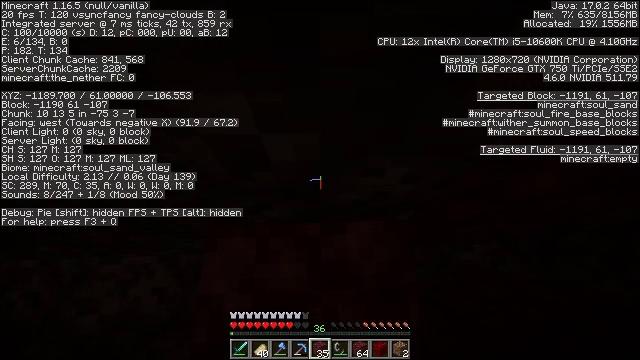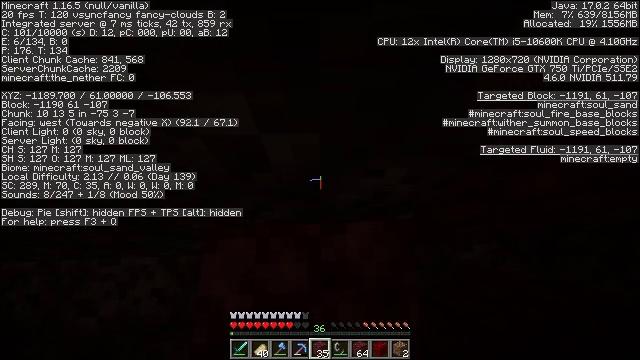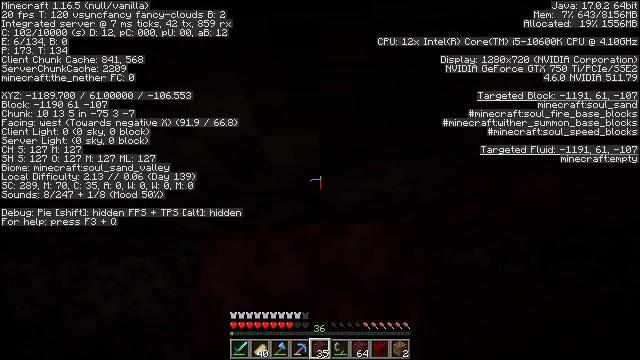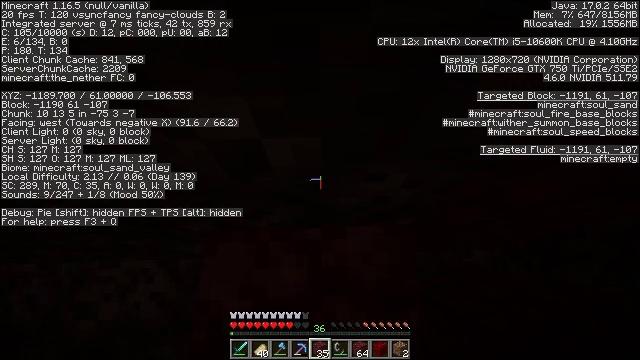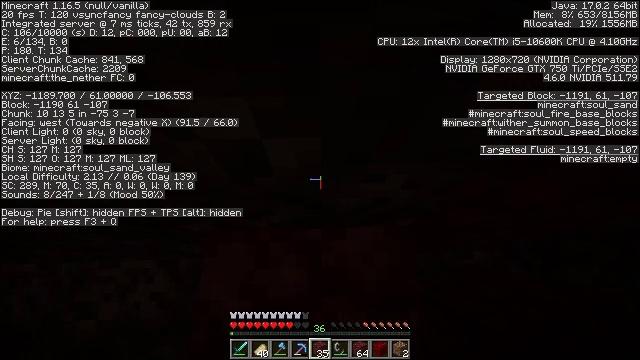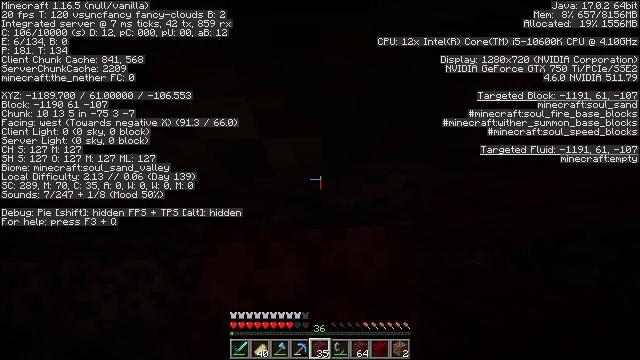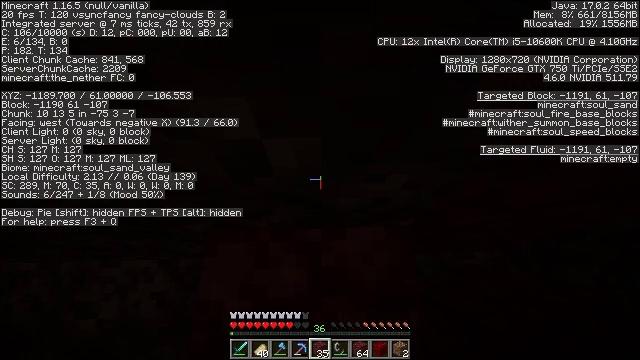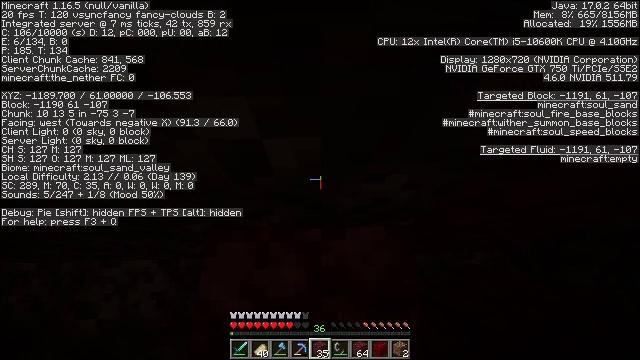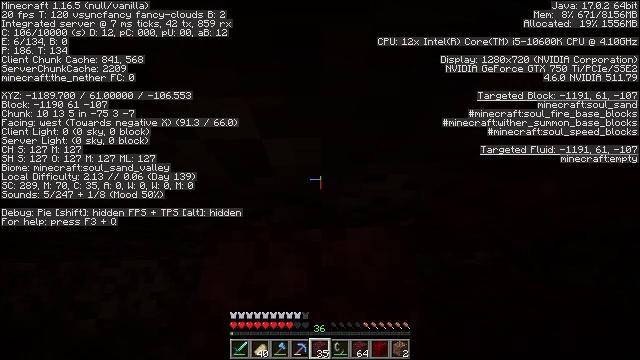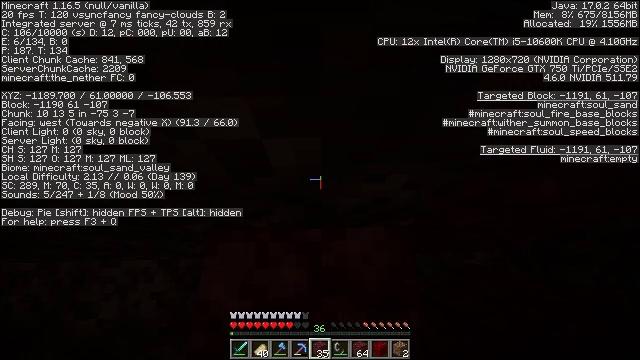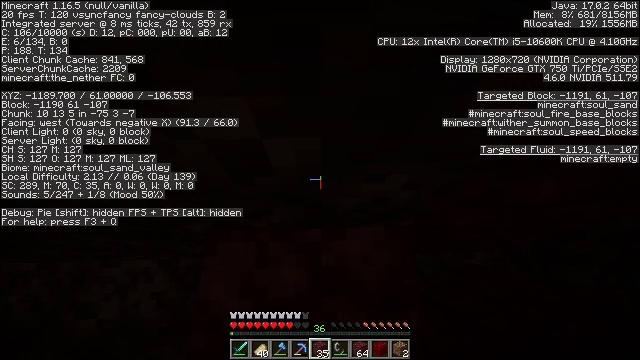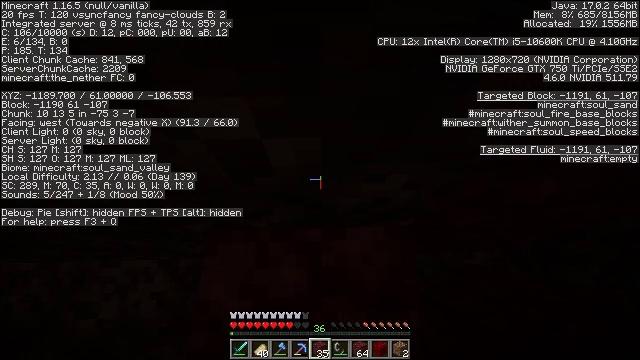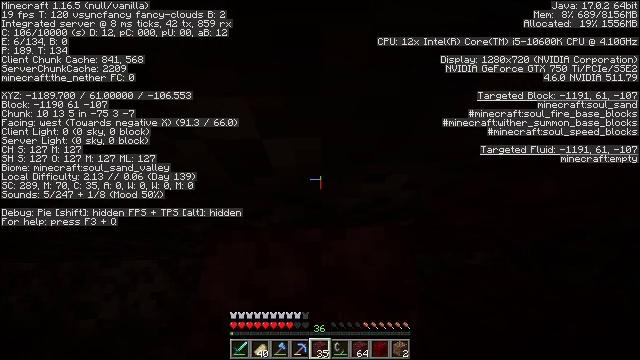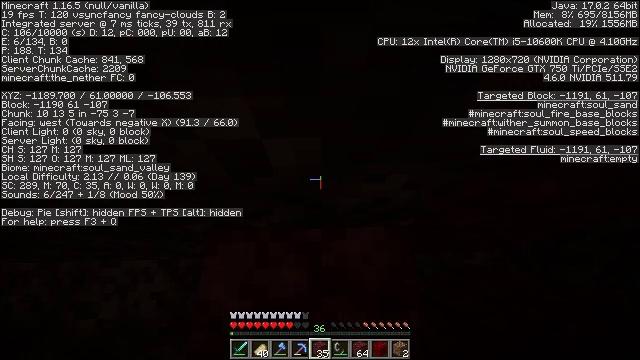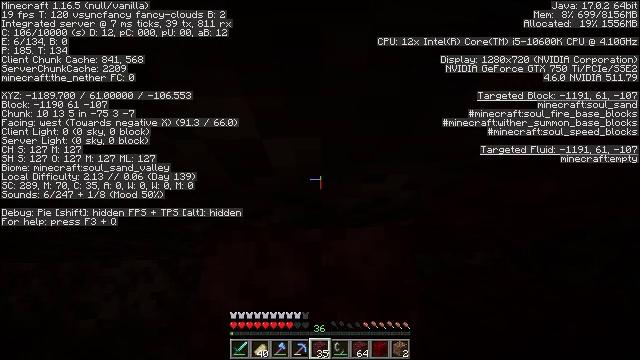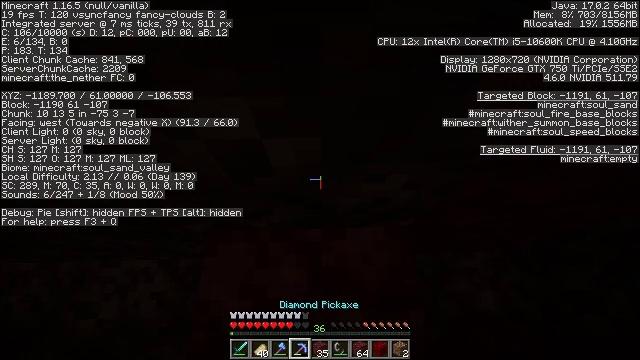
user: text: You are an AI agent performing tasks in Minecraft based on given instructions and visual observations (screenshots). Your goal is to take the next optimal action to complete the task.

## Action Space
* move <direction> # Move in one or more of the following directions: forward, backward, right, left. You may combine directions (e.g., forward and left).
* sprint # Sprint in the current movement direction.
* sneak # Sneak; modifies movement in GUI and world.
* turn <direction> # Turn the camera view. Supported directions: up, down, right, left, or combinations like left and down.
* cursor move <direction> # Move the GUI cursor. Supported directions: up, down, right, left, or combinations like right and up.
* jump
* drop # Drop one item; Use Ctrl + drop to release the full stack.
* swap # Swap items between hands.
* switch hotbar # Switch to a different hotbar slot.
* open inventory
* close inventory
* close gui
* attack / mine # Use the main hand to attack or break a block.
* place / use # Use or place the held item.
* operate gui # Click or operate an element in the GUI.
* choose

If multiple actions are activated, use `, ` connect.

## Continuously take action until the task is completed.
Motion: motion action
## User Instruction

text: Mine the soul sand in the Nether.
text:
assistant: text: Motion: sneak
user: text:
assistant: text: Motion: sneak
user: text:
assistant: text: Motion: sneak
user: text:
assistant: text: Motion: sneak
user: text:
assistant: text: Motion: sneak
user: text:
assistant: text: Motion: sneak
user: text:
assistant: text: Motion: sneak
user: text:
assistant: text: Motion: sneak
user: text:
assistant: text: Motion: sneak
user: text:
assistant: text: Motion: sneak
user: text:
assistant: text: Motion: sneak
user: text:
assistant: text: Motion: sneak
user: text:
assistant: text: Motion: sneak
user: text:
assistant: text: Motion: sneak
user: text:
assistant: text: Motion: sneak
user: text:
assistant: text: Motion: sneak
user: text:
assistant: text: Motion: sneak
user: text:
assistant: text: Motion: sneak
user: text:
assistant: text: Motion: sneak
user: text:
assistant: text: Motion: sneak, turn up
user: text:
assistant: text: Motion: sneak, turn left and up
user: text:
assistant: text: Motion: sneak, turn up
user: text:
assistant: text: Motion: sneak, turn up
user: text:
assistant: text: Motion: sneak
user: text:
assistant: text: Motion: sneak, attack / mine
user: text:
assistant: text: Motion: sneak, attack / mine
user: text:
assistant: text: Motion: sneak, attack / mine
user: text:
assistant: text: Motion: sneak, attack / mine
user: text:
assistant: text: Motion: sneak, attack / mine
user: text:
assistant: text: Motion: sneak, attack / mine